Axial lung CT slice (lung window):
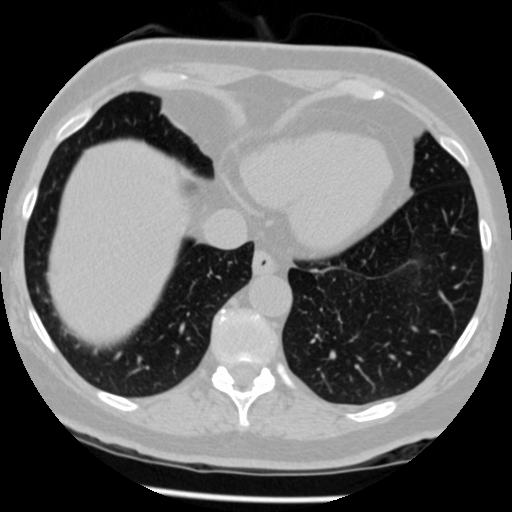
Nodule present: no